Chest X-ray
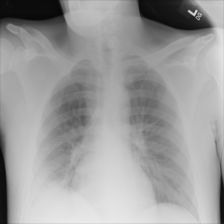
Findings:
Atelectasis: negative
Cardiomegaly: negative
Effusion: negative
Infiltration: negative
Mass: negative
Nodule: negative
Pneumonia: negative
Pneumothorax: negative
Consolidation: negative
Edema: negative
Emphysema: negative
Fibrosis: negative
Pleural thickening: negative
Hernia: negative